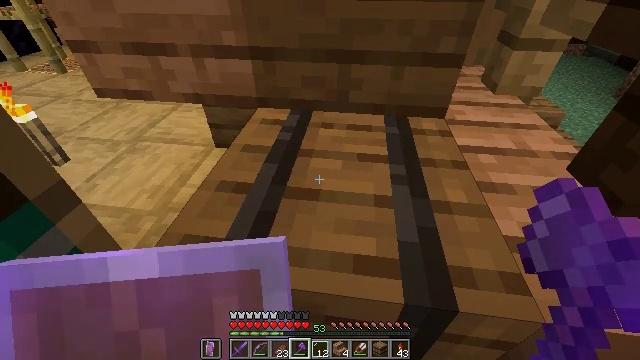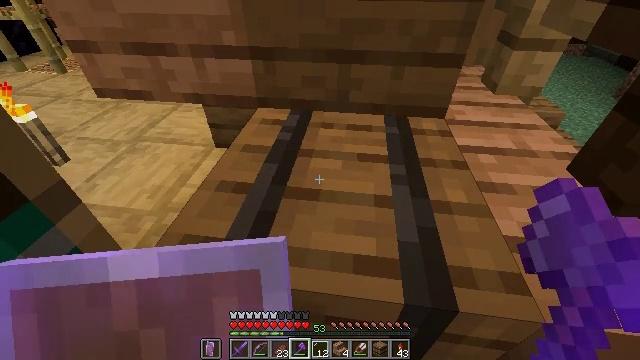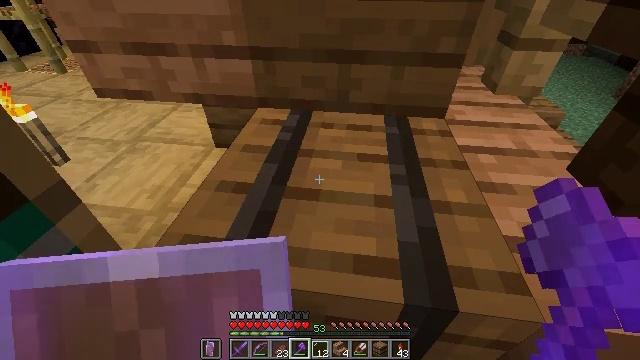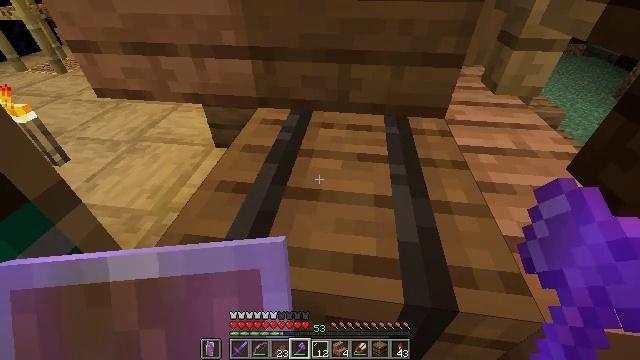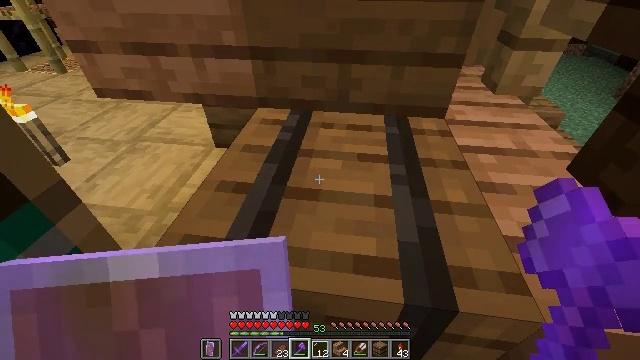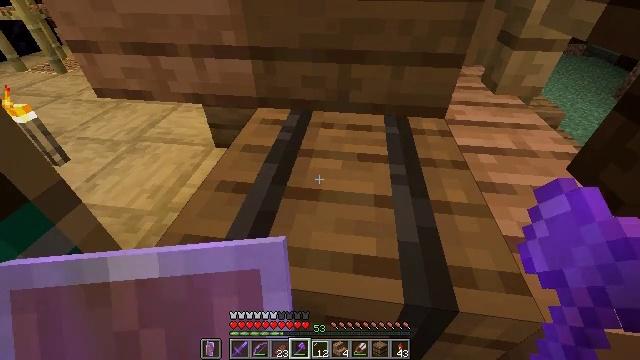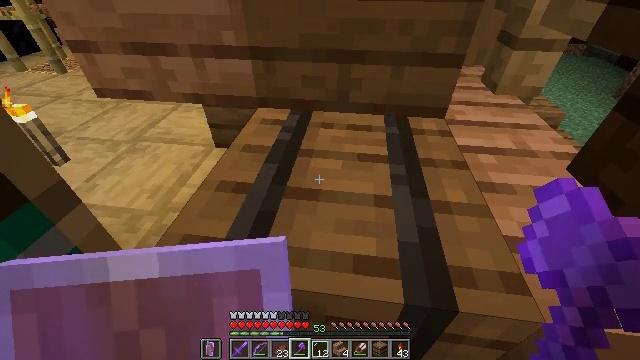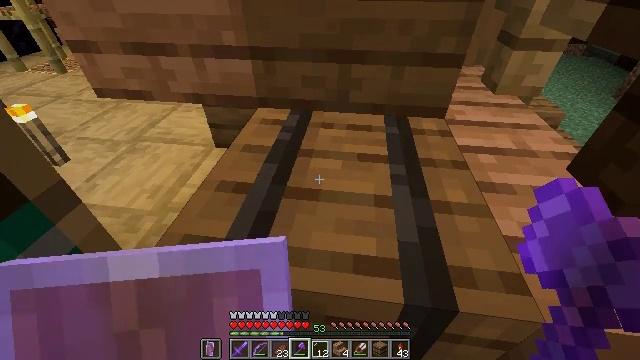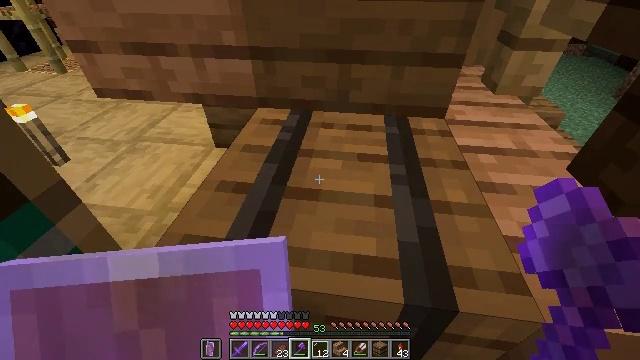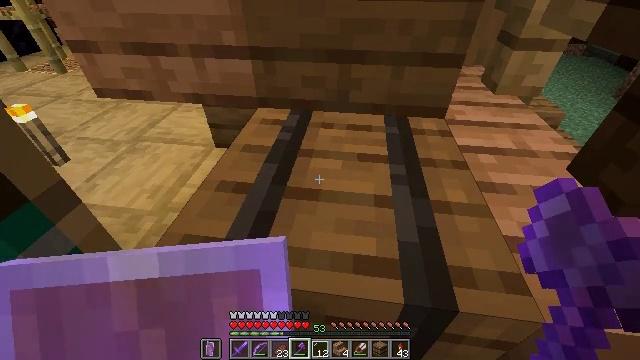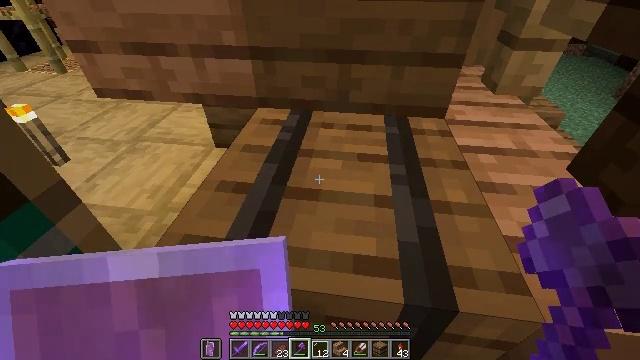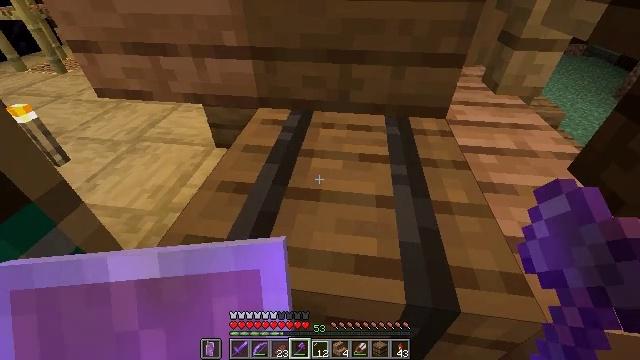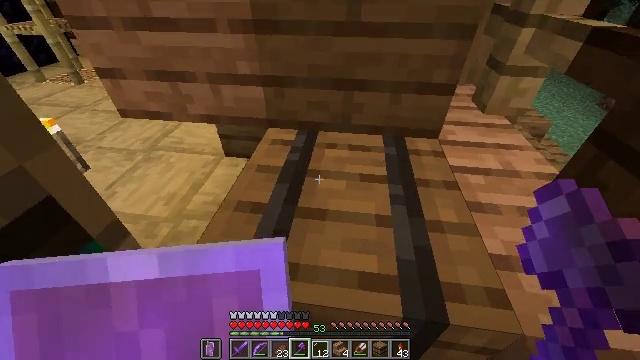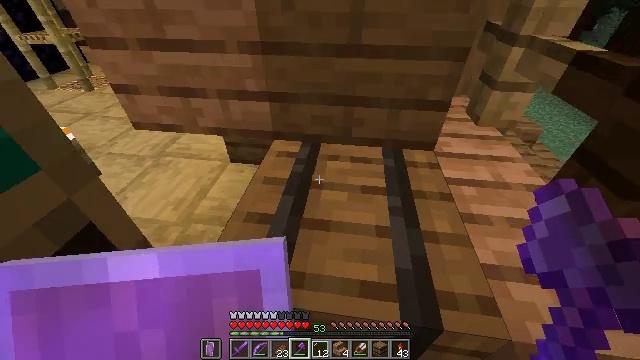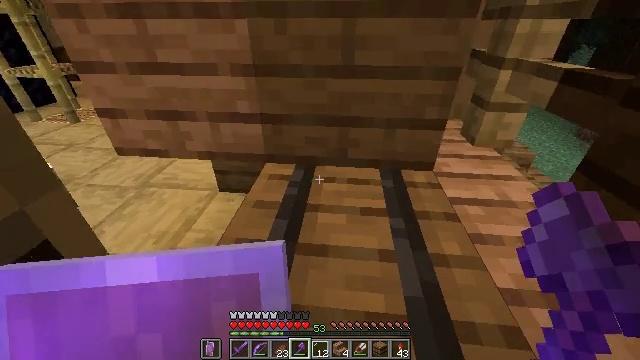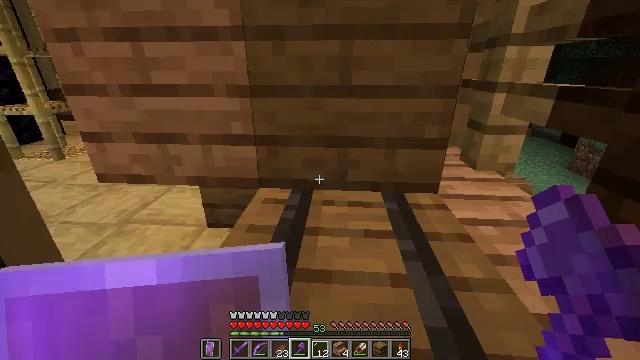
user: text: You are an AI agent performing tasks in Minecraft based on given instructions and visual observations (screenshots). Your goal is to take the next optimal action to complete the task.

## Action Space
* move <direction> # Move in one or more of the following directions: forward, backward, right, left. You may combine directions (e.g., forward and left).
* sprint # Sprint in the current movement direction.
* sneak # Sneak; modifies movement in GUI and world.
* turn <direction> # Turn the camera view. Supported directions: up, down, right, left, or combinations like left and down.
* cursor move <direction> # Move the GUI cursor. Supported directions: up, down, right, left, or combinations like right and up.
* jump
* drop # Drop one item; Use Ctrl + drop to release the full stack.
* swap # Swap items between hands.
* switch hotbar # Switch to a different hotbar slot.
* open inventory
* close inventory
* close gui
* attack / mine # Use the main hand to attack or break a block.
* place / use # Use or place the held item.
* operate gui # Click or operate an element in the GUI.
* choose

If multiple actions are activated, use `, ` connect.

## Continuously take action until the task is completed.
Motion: motion action
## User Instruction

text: Break the barrel to collect it.
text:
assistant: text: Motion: no_op
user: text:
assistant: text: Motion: no_op
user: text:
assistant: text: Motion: no_op
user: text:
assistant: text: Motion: no_op
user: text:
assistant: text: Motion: no_op
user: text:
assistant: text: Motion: no_op
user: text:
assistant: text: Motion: no_op
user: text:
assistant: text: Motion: no_op
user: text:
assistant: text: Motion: no_op
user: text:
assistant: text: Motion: no_op
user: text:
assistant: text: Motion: move forward, sprint
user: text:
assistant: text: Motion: move forward, sprint, jump
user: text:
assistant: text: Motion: move forward, sprint, jump
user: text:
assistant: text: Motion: move forward, sprint, turn right and up, jump
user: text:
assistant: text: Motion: move forward, sprint, turn right and up, jump
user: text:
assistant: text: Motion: move forward, sprint, turn up, jump
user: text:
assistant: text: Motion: move forward, sprint
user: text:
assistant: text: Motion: move forward, sprint
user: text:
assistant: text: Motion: move forward, sprint
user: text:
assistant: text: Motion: move forward, turn right and down
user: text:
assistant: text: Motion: turn right and down
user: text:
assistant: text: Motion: turn down
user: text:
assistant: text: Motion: no_op
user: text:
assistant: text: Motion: no_op
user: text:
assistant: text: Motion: no_op
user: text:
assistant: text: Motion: attack / mine
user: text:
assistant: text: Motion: attack / mine
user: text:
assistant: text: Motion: attack / mine
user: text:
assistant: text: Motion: attack / mine
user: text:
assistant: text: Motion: attack / mine